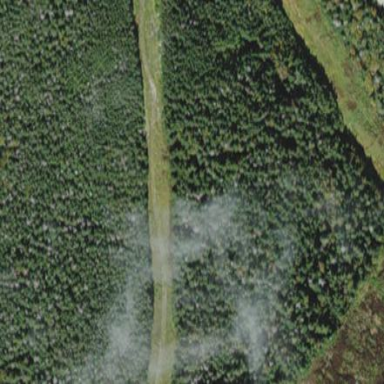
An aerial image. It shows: Beautiful woodland covered with trees.